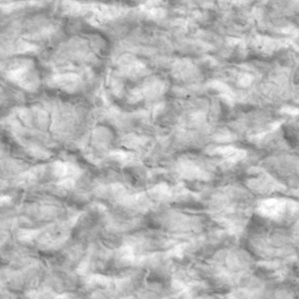
Label: non_frost